Field crop: maize
Growth stage: 2
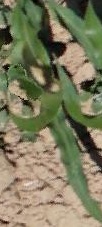
Species: maize